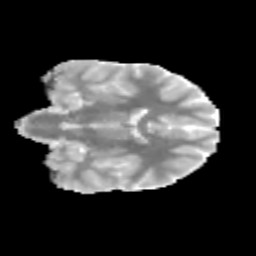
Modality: MD
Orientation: coronal
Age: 13
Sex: male
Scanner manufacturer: siemens
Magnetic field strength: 3 T
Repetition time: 3.8 s
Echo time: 0.07 s